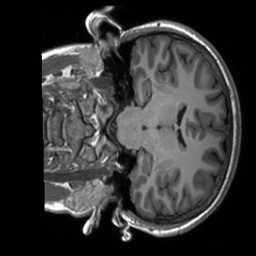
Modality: T1w
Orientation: coronal
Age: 29
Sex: female
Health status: ill
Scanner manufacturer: siemens
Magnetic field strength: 3 T
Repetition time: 2.3 s
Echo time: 0.00232 s